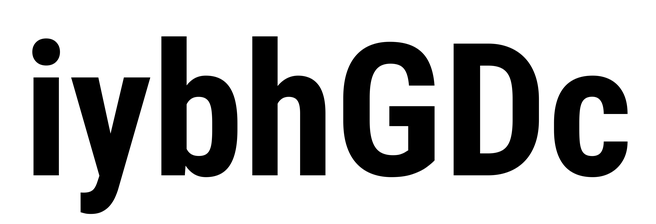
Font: Roboto_Condensed_Bold